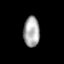
Tissue: lung
Cell type: Epithelial cells
Senescence score: 0.1624
Nuclear area (px): 484
Mean DAPI intensity: 167.083